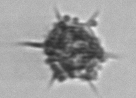
Label: Dictyocha